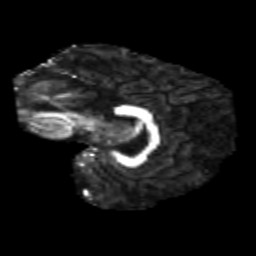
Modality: FA
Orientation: sagittal
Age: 38
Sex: female
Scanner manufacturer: siemens
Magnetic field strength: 3 T
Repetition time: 1.8 s
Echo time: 0.07 s